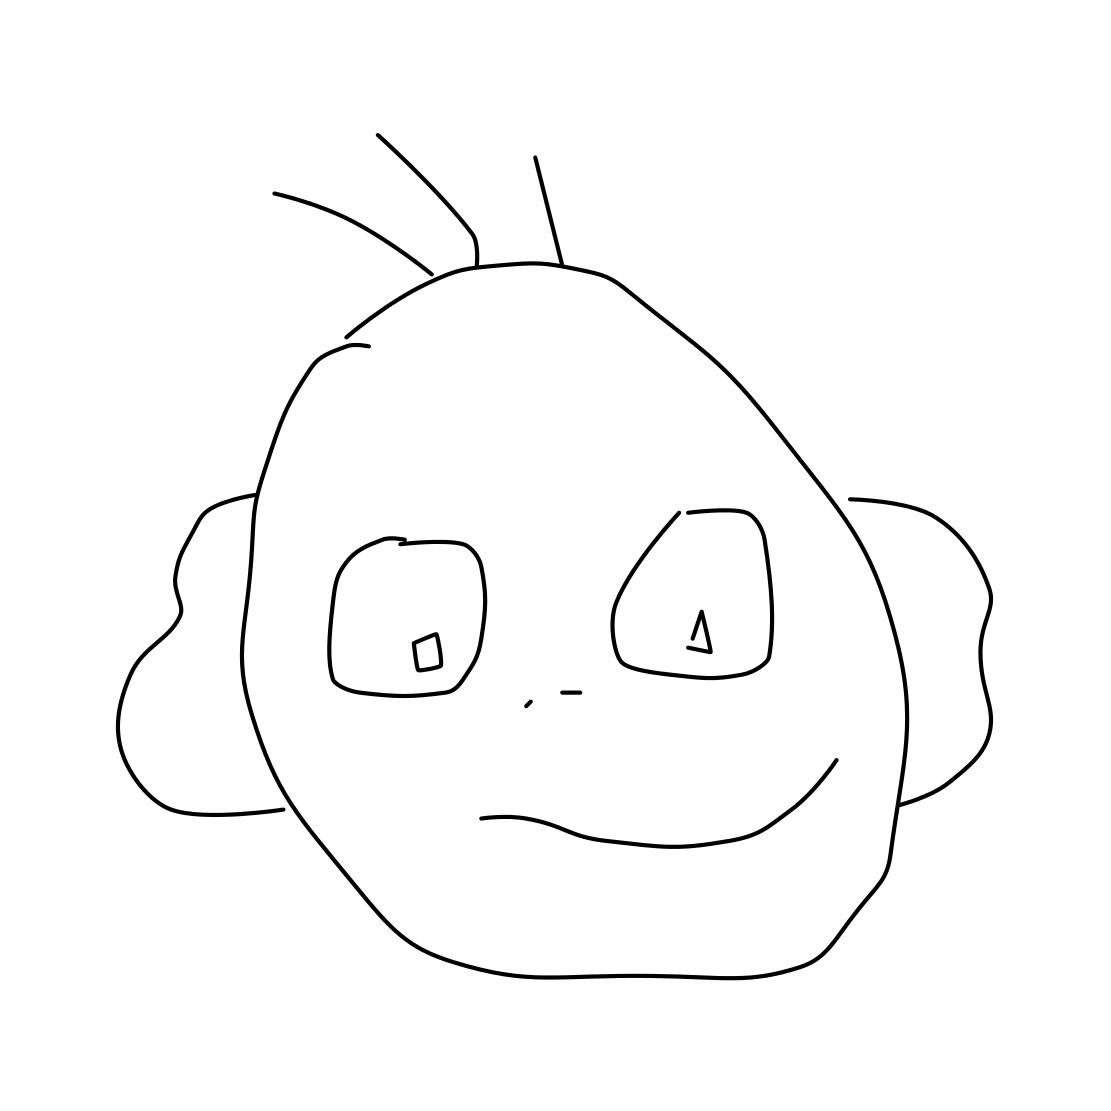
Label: head